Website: lowes
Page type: account-selection
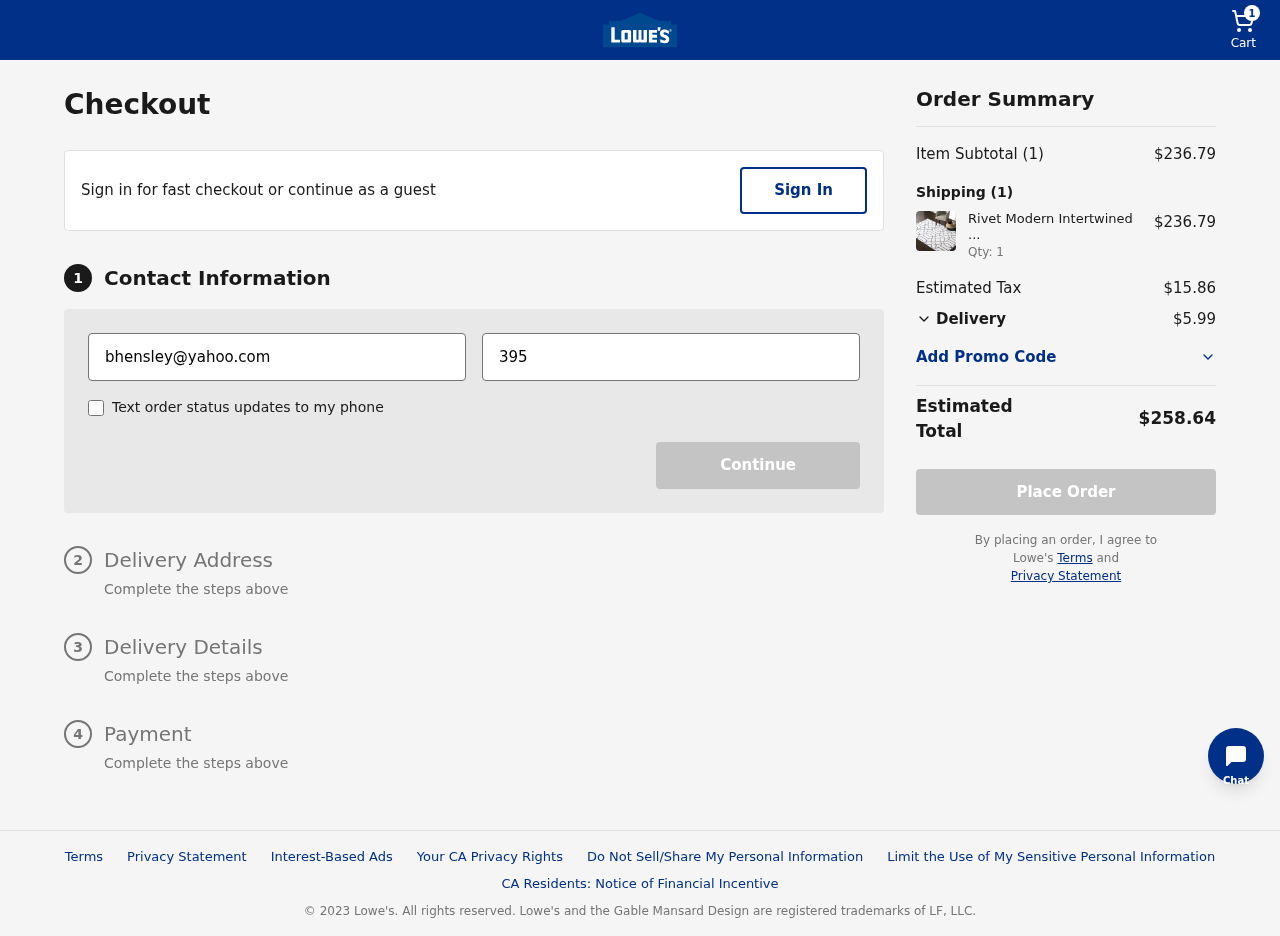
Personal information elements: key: PII_EMAIL
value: bhensley@yahoo.com
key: PII_PHONE
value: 3958146199
Product elements: key: PRODUCT1_NAME
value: Rivet Modern Intertwined Wool Rug, 5' x 8', Silver
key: PRODUCT1_PRICE
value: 236.79
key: PRODUCT1_QUANTITY
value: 1
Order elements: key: ORDER_NUM_ITEMS
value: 1
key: ORDER_SUBTOTAL
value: $236.79
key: ORDER_TAX
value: $15.86
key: ORDER_SHIPPING_COST
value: $5.99
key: ORDER_TOTAL
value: $258.64